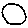
Label: moon